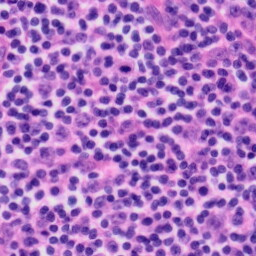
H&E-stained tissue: Tonsil